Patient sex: F
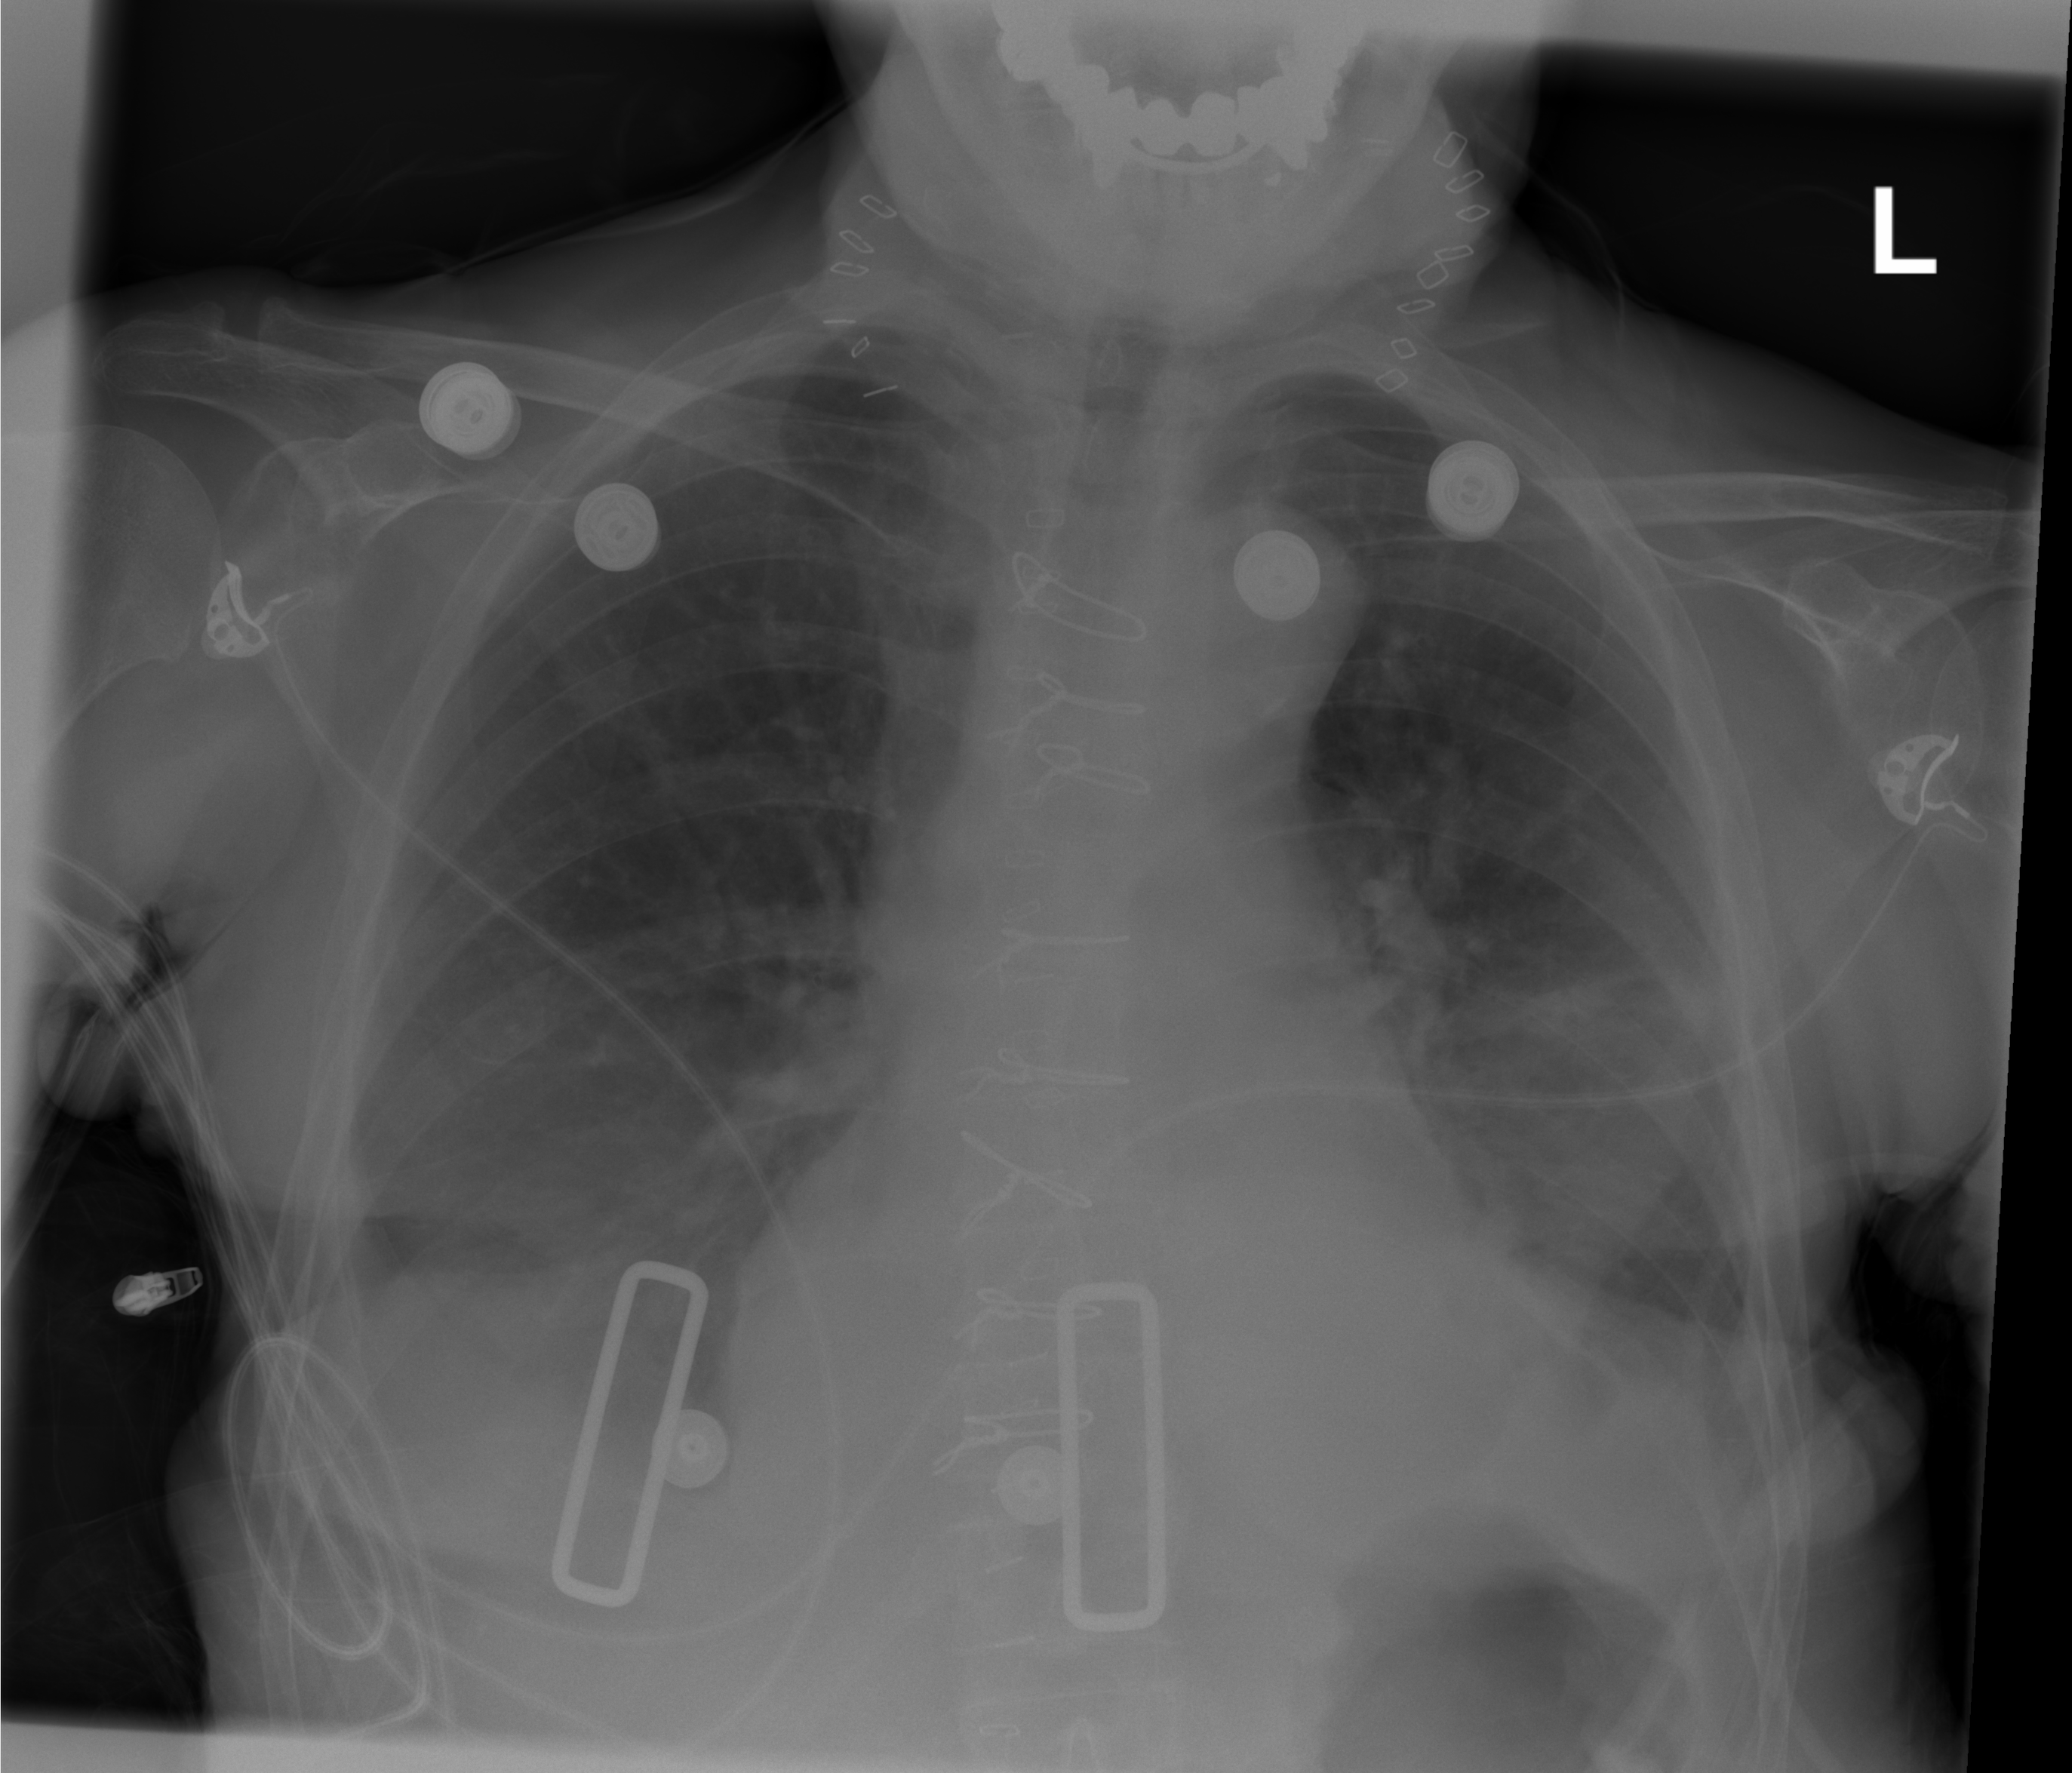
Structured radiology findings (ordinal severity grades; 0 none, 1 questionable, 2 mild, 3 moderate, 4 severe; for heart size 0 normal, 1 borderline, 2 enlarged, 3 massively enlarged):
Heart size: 0
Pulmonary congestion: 0
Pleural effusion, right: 2
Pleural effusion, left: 2
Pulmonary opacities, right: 0
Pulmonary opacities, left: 0
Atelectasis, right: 2
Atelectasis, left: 2